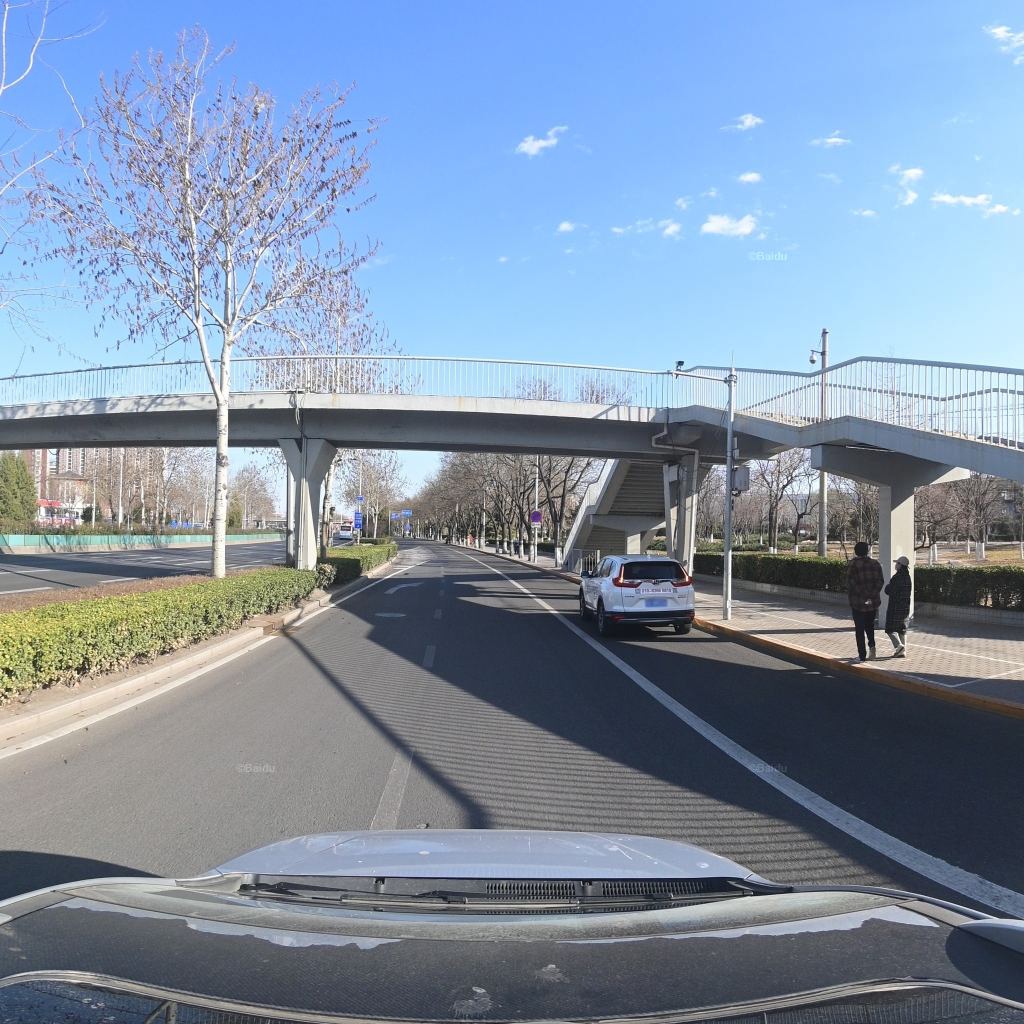
Region: Fengtai
Road damage annotations: manhole cover, pothole